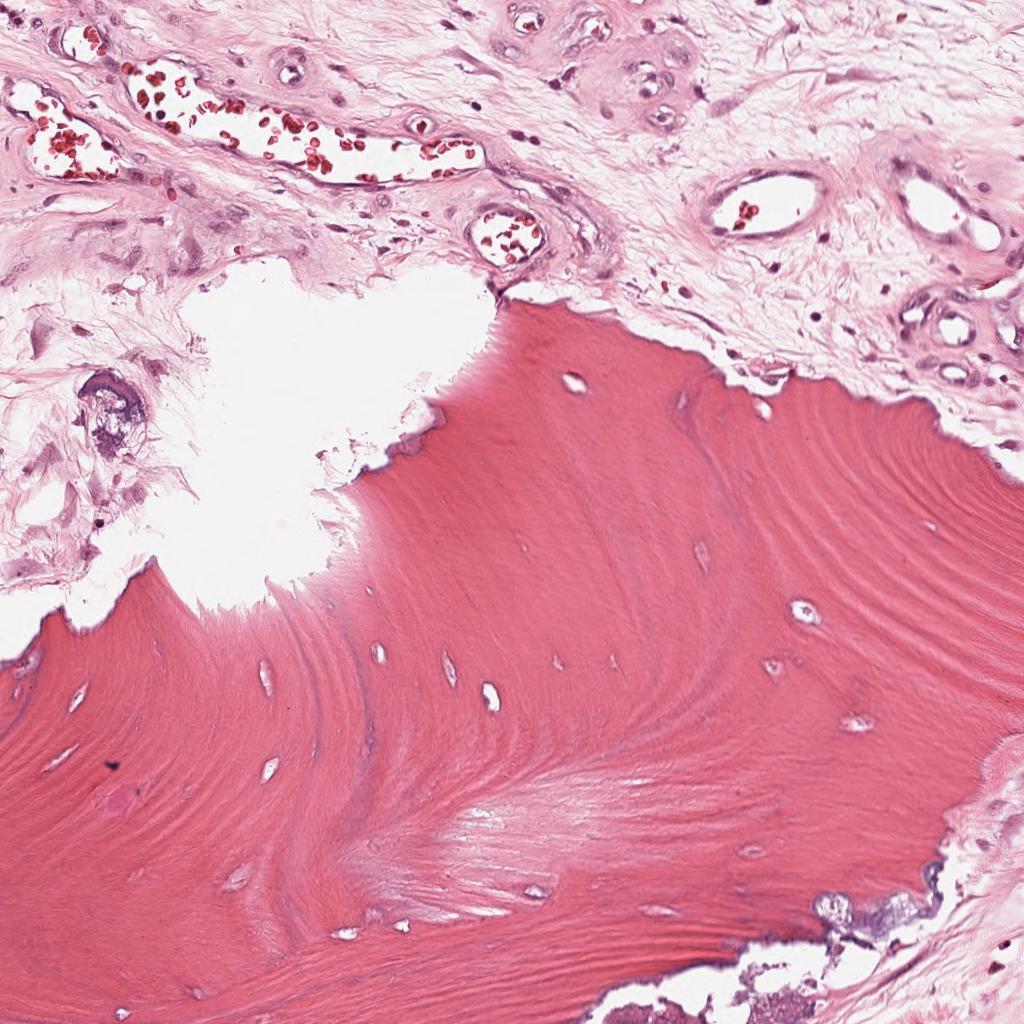
Label: Non-Viable-Tumor